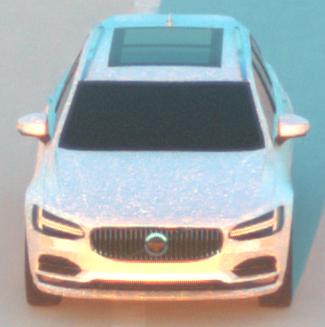
Make: Volvo
Model: V90
Detailed model: -
Model produced from: 2016
Model produced until: 2020
Doors: 5
Color: white
Road condition: dry road
Daytime: sunrise or sunset
Contrast: medium contrast